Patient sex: M
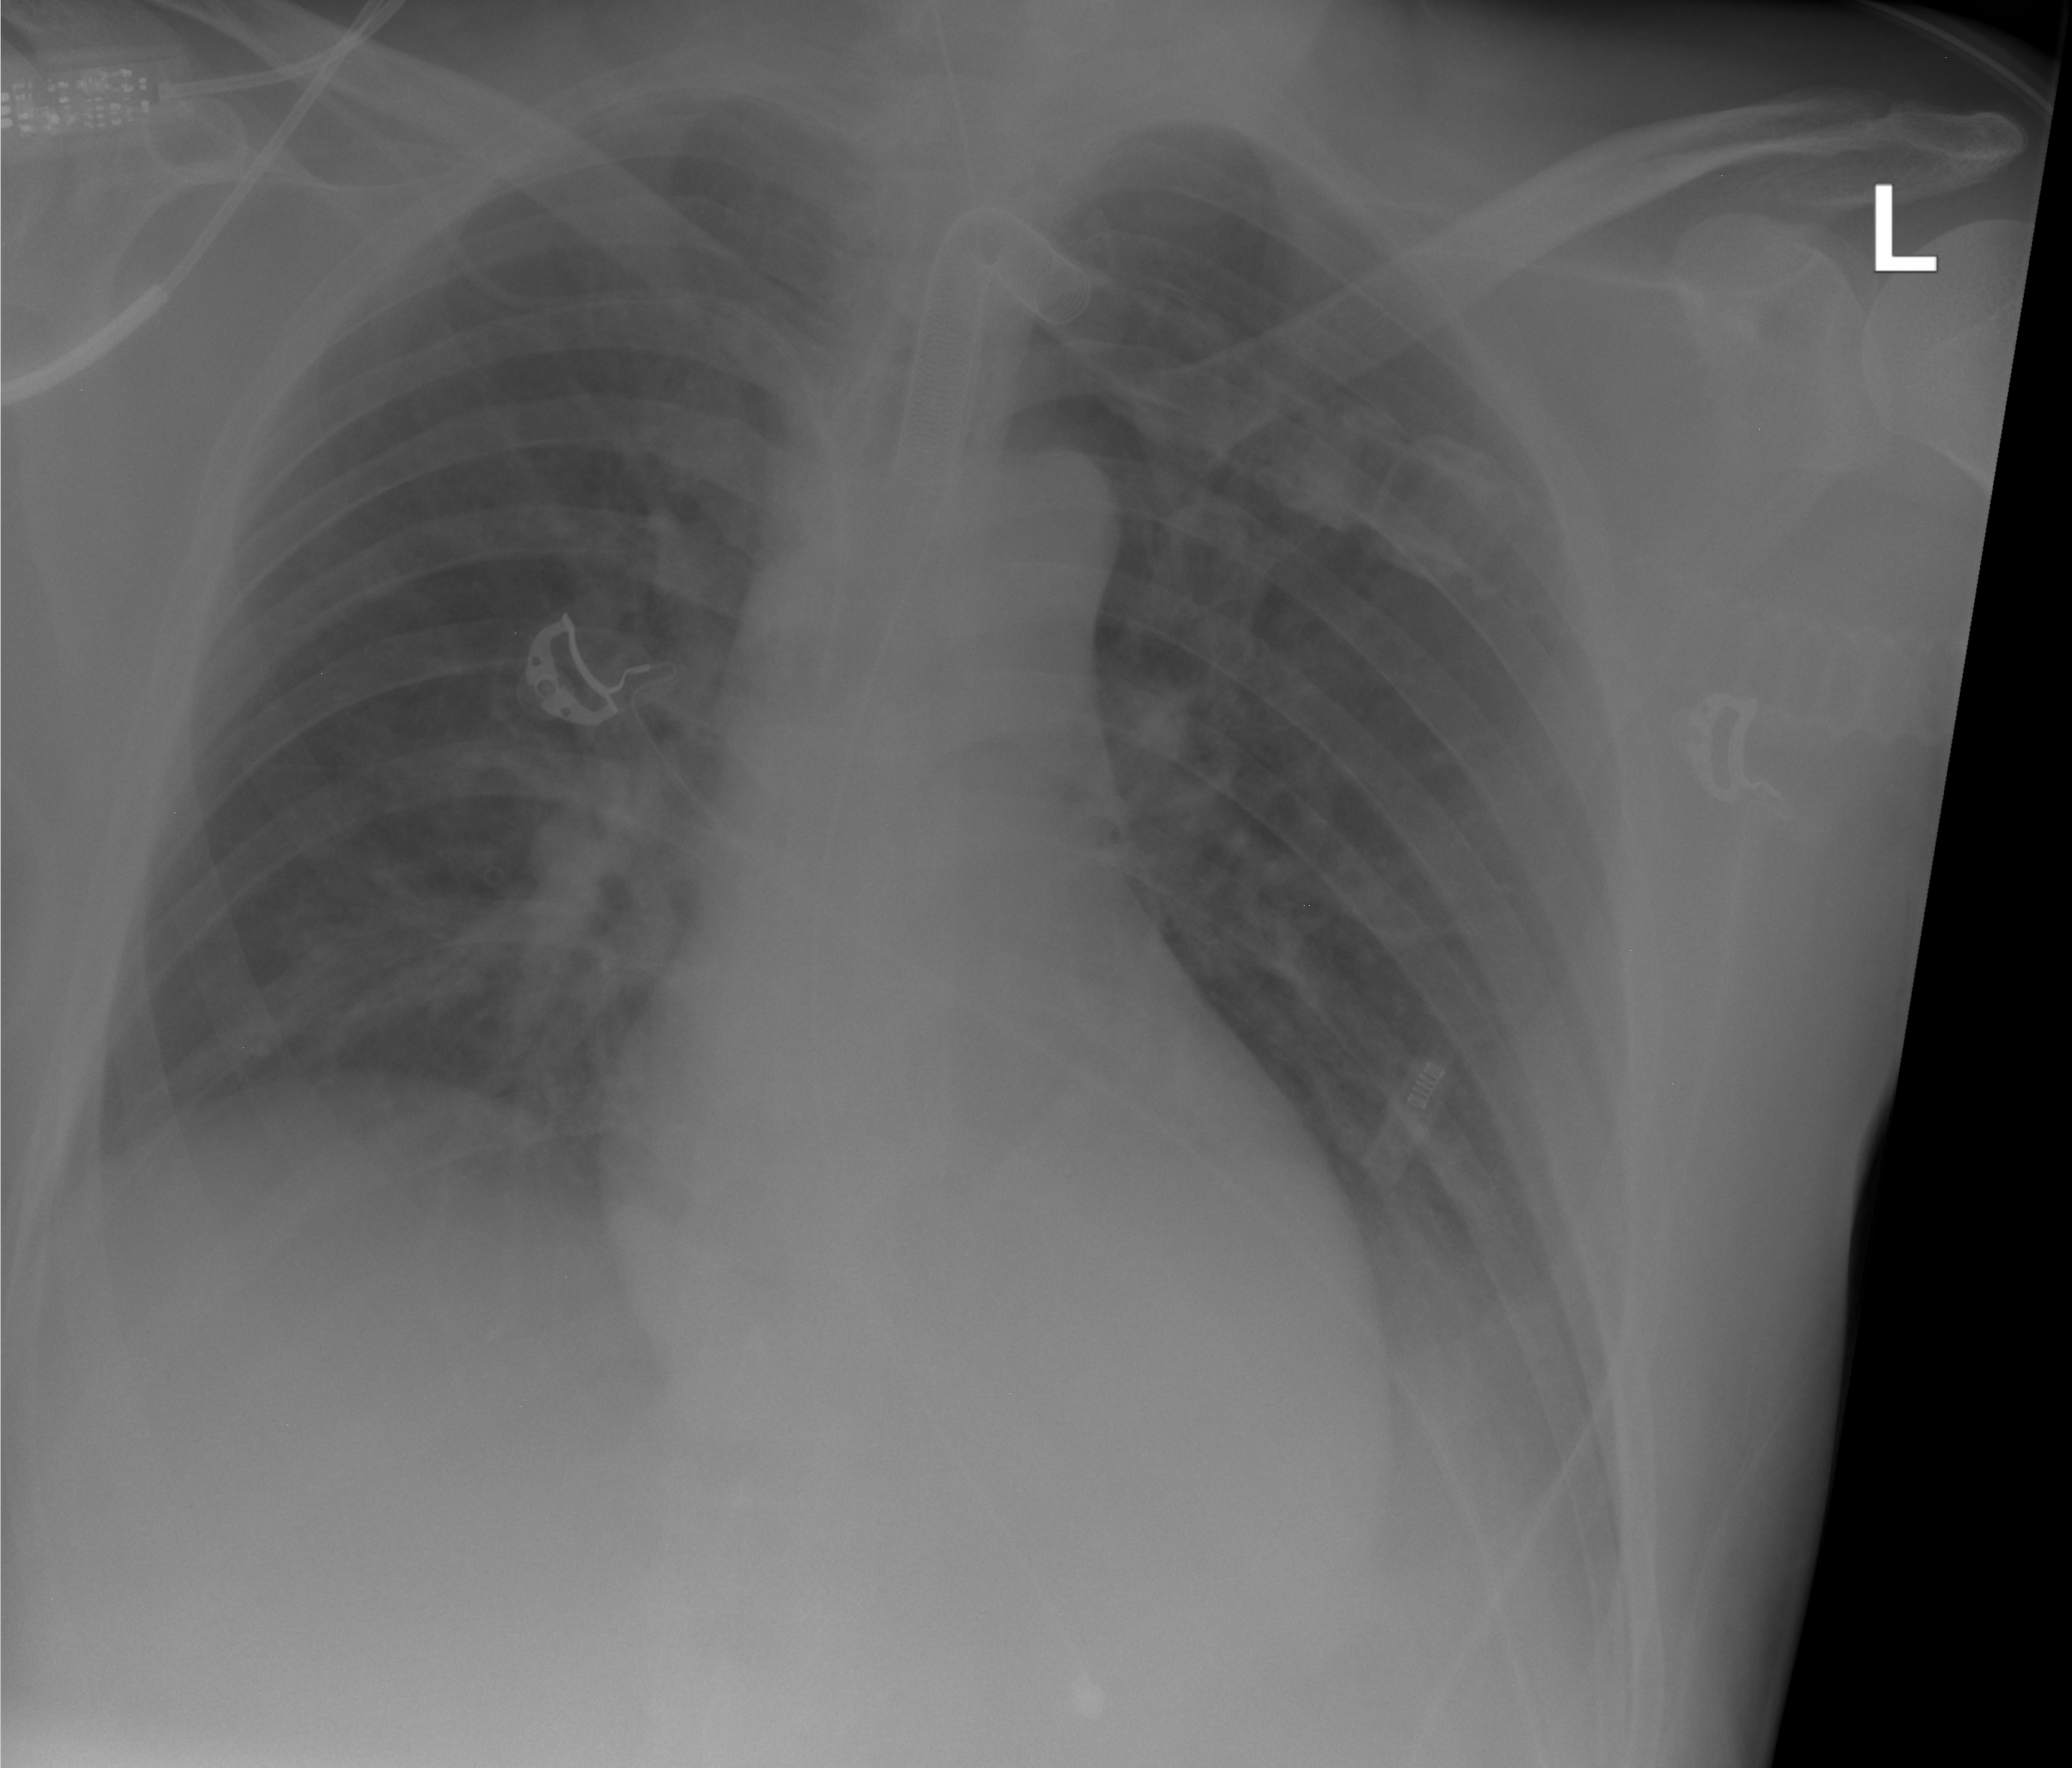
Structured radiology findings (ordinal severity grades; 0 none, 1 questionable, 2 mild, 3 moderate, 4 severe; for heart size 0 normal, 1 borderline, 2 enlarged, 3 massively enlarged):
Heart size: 2
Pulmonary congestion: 0
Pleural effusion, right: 0
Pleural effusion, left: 2
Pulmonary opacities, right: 0
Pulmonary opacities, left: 0
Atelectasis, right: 0
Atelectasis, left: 0